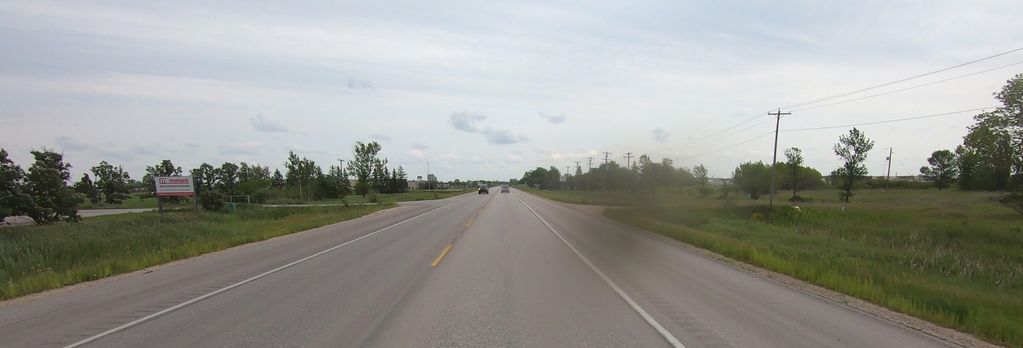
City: winnipeg